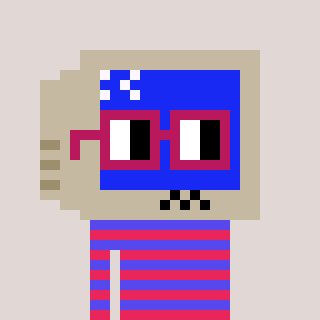
a pixel art character with square dark red glasses, a old monitor-shaped head and a computerblue-colored body on a warm background